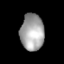
Tissue: lung
Cell type: Endothelial cells
Senescence score: 0.6717
Nuclear area (px): 844
Mean DAPI intensity: 164.883